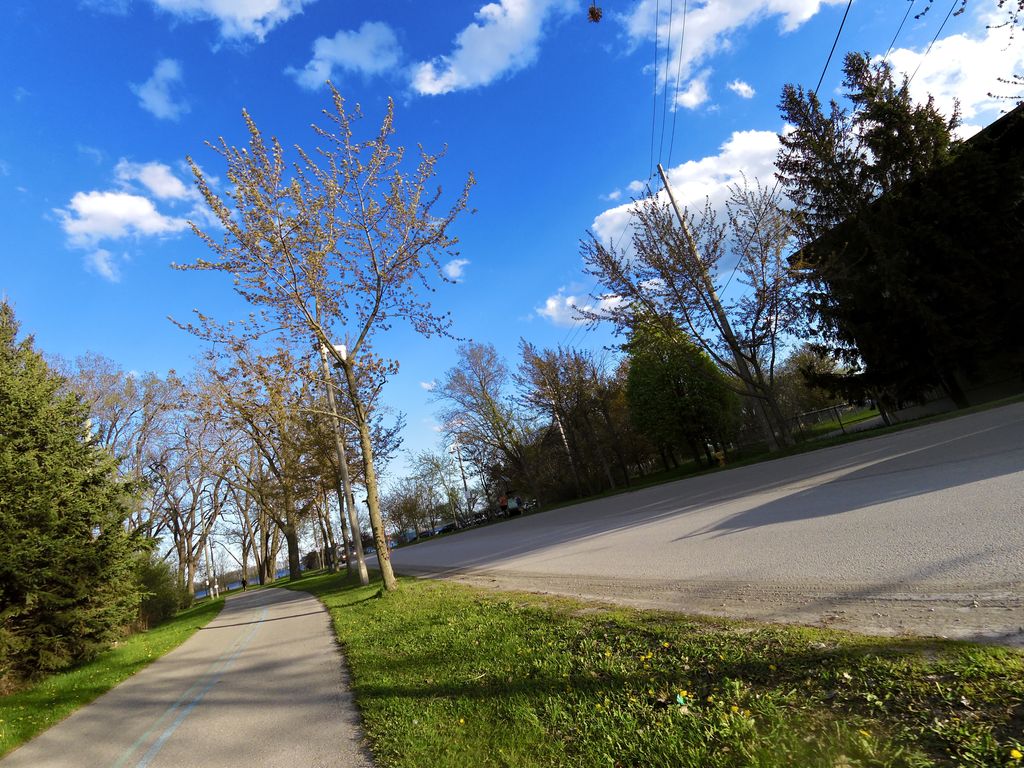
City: toronto